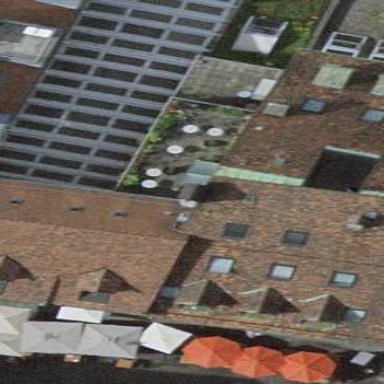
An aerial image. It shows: View of roof of building.